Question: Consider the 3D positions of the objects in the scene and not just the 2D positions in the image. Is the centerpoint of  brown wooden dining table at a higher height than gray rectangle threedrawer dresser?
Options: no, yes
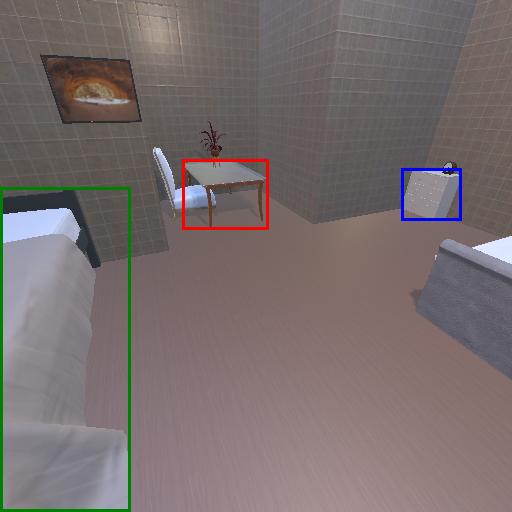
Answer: no